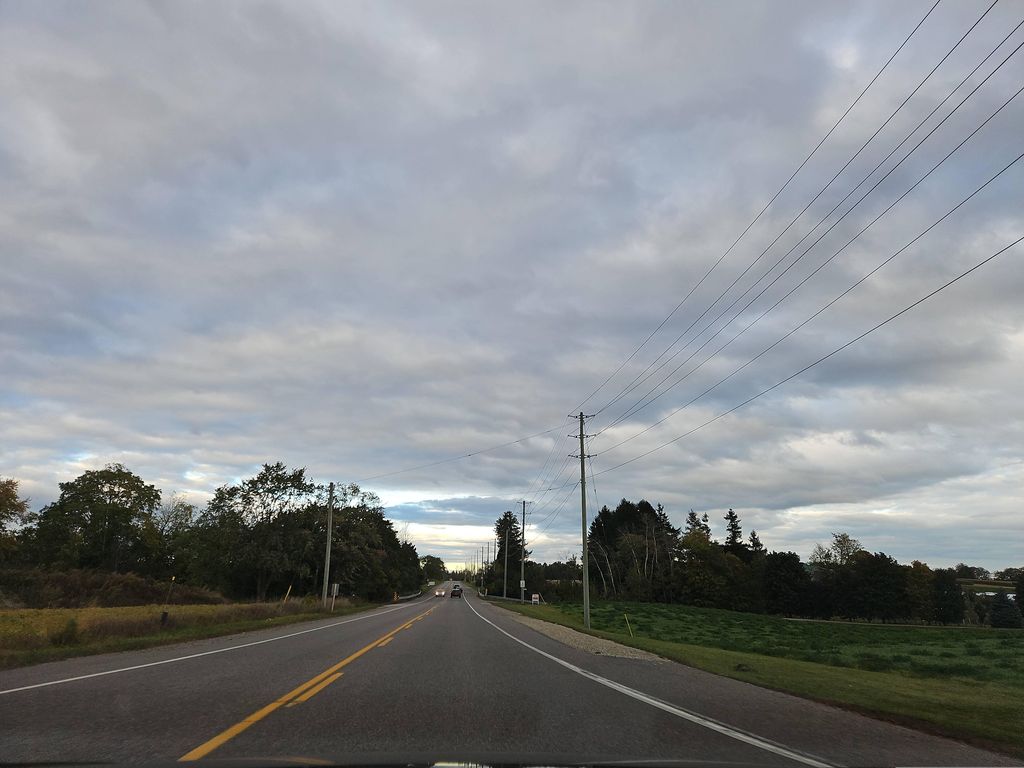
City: kitchener-waterloo